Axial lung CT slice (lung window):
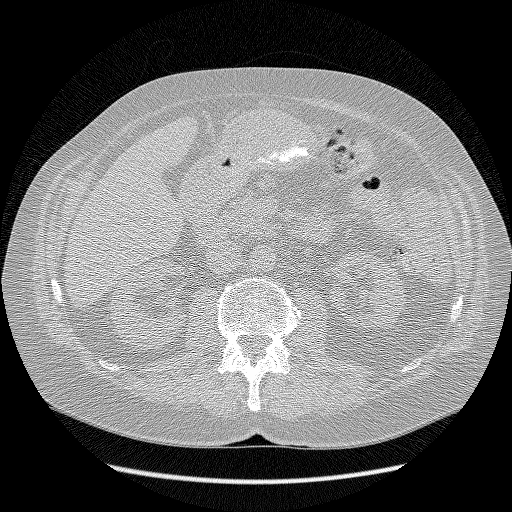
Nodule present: no